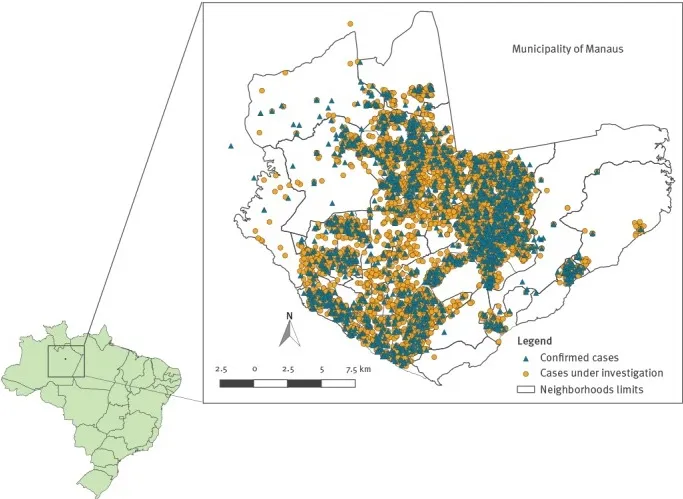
Spatial distribution of reported cases of measles according to investigation status, Manaus, Amazonas state, Brazil, 6 February-3 November 2018.
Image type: pathology (immunostaining)